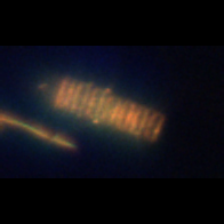
Taxon: Chaetoceros
Group: Diatoms